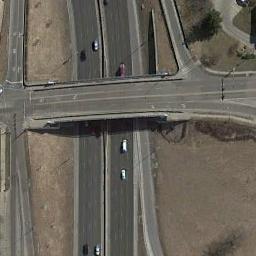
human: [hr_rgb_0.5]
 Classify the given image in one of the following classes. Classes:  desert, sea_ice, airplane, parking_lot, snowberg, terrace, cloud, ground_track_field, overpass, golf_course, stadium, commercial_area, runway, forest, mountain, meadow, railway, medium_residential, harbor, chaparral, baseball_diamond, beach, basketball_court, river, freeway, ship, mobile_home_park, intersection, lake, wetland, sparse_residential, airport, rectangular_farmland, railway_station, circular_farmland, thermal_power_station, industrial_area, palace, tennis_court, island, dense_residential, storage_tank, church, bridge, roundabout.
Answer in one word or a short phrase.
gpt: overpass